Question: is there any way to change component setting of Constraint: "Fixed Row Count", by script, and then assigning constraint count to 1?

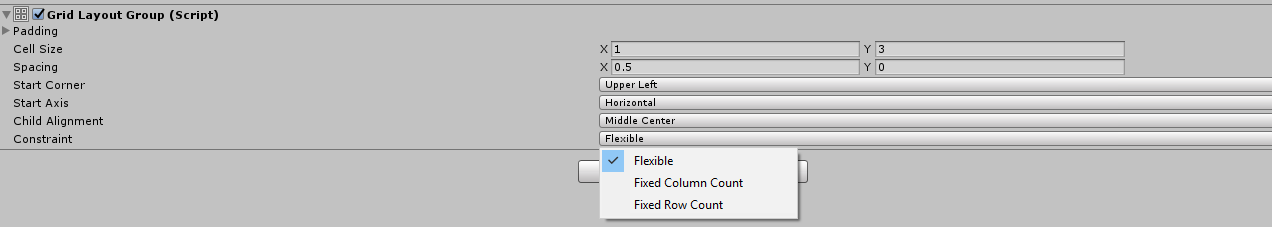
Answer: Create a script, .e.g. test.cs, add/attach this script to the same game object as the GridLayoutGroup:
<URL>
'''
public class test : MonoBehaviour {
GridLayoutGroup glg;
void Start () {
glg = gameObject.GetComponent<GridLayoutGroup>();
Debug.Log(glg);
glg.constraint = GridLayoutGroup.Constraint.FixedRowCount; //**
glg.constraintCount = 1; //**
}
}
'''
Run the game, you will see this is automatically set to 1.
<URL>